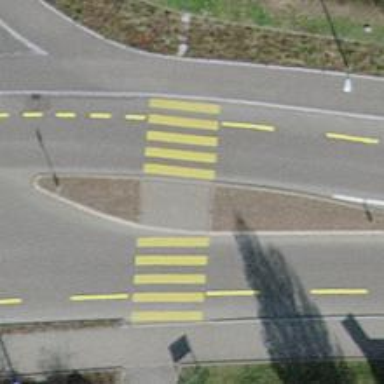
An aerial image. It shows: Marked footway crossing with asphalt surface and pedestrian island.